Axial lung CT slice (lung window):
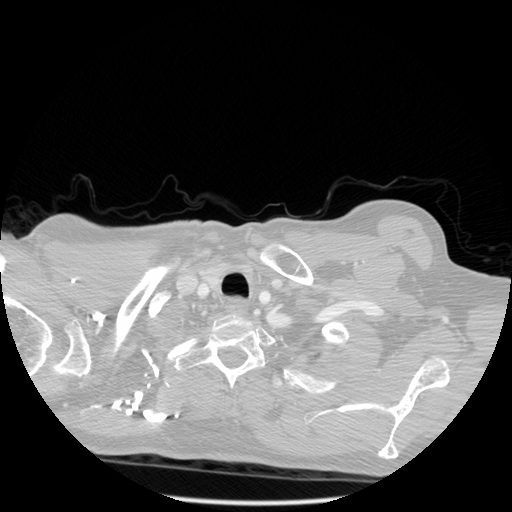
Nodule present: no